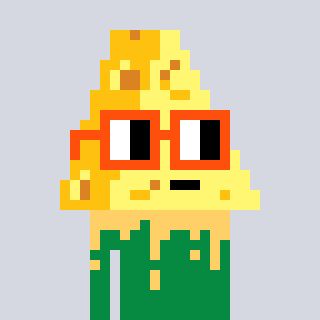
a pixel art character with square orange glasses, a cheese-shaped head and a green-colored body on a cool background